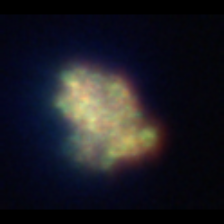
Taxon: Unknown_detritus
Group: Unknown